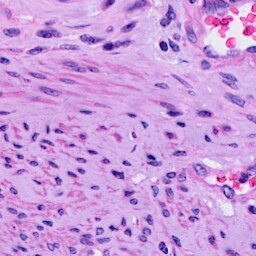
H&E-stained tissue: Cervix